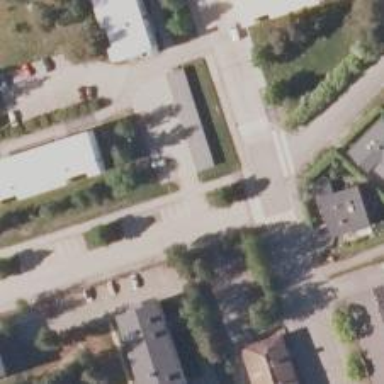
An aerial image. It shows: Driveway leading to service road.